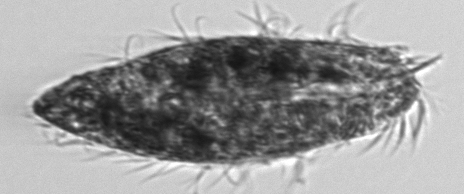
Label: Euplotes_morphotype1